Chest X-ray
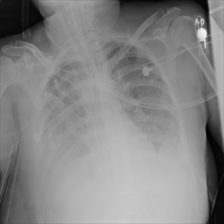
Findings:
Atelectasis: negative
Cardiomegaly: negative
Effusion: positive
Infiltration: negative
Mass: negative
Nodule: negative
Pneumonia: negative
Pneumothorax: negative
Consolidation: negative
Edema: negative
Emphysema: negative
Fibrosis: negative
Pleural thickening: negative
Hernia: negative